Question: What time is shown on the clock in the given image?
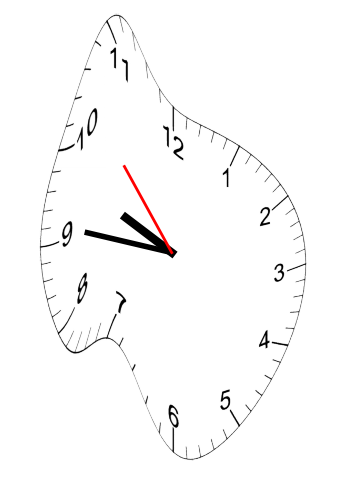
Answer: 09:45:53